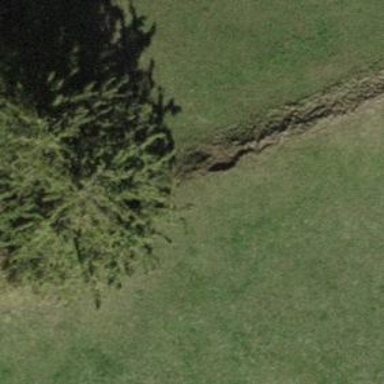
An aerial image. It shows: Bench.